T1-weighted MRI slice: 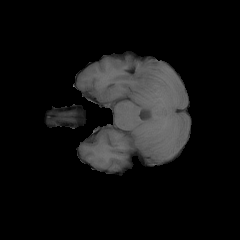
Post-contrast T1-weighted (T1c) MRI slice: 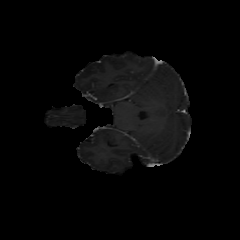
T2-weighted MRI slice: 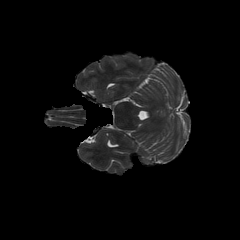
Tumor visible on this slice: no